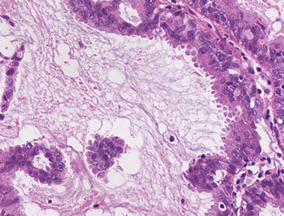
Tumor epithelial tissue: yes
Tumor-associated stroma tissue: yes
Normal tissue: no